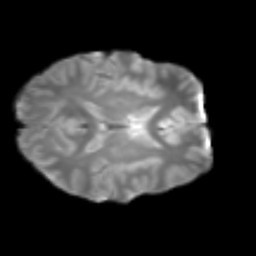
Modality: T2w
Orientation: axial
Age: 22
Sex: female
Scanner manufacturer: siemens
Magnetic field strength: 3 T
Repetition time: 2.3 s
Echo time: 0.085 s